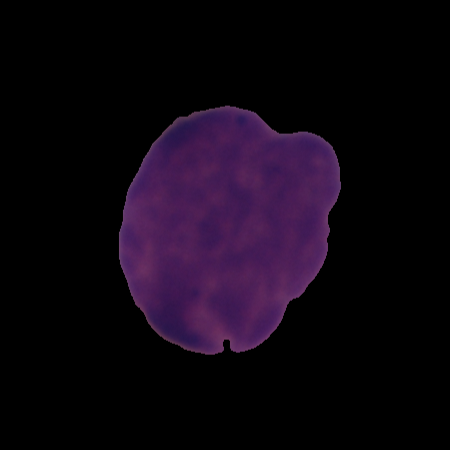
Label: cancer